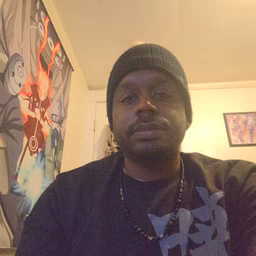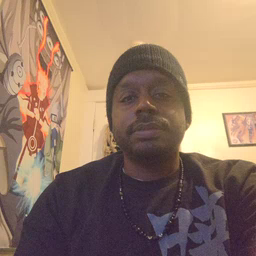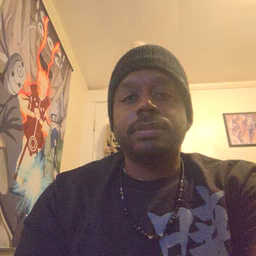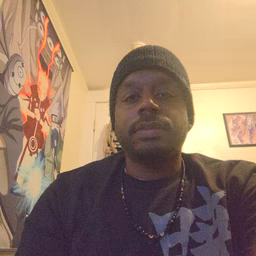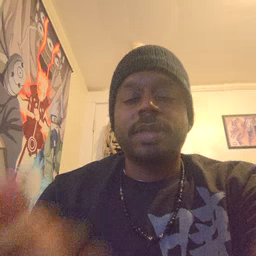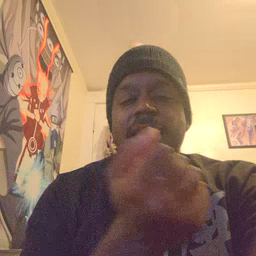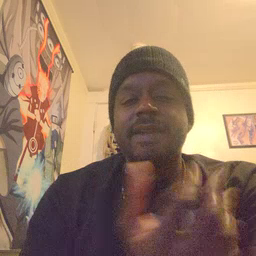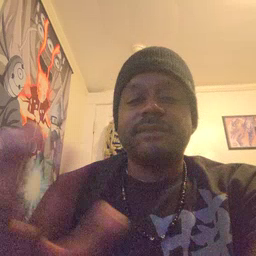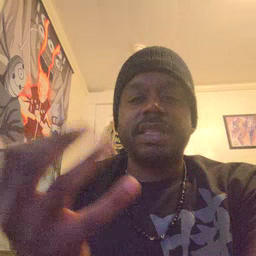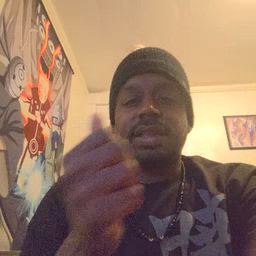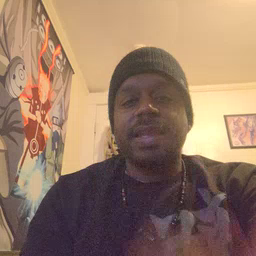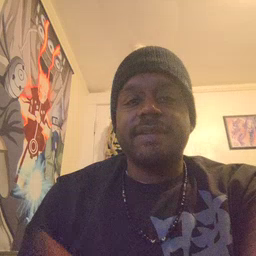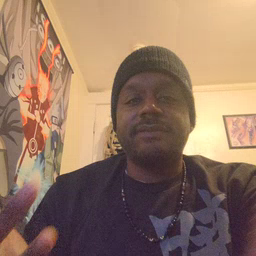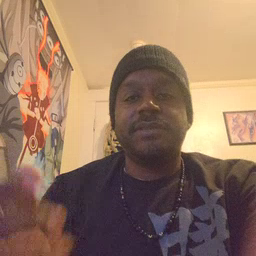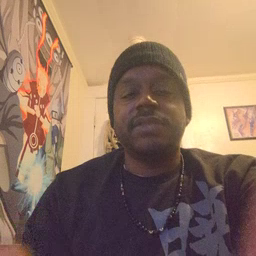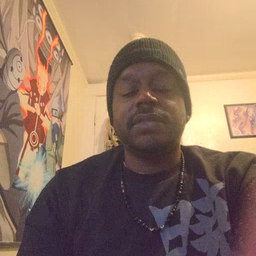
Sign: every